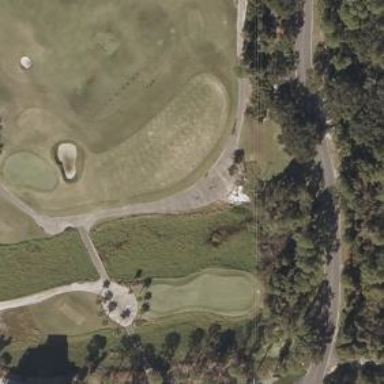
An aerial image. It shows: Golf tee on grassy land.